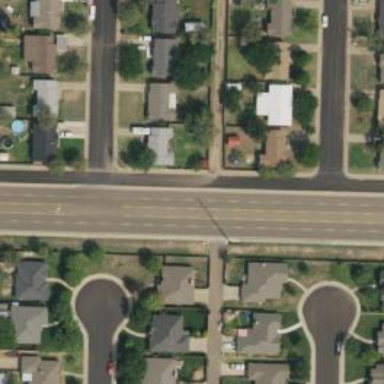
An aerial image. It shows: Alley classified as service road.